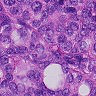
Metastatic tissue present: yes